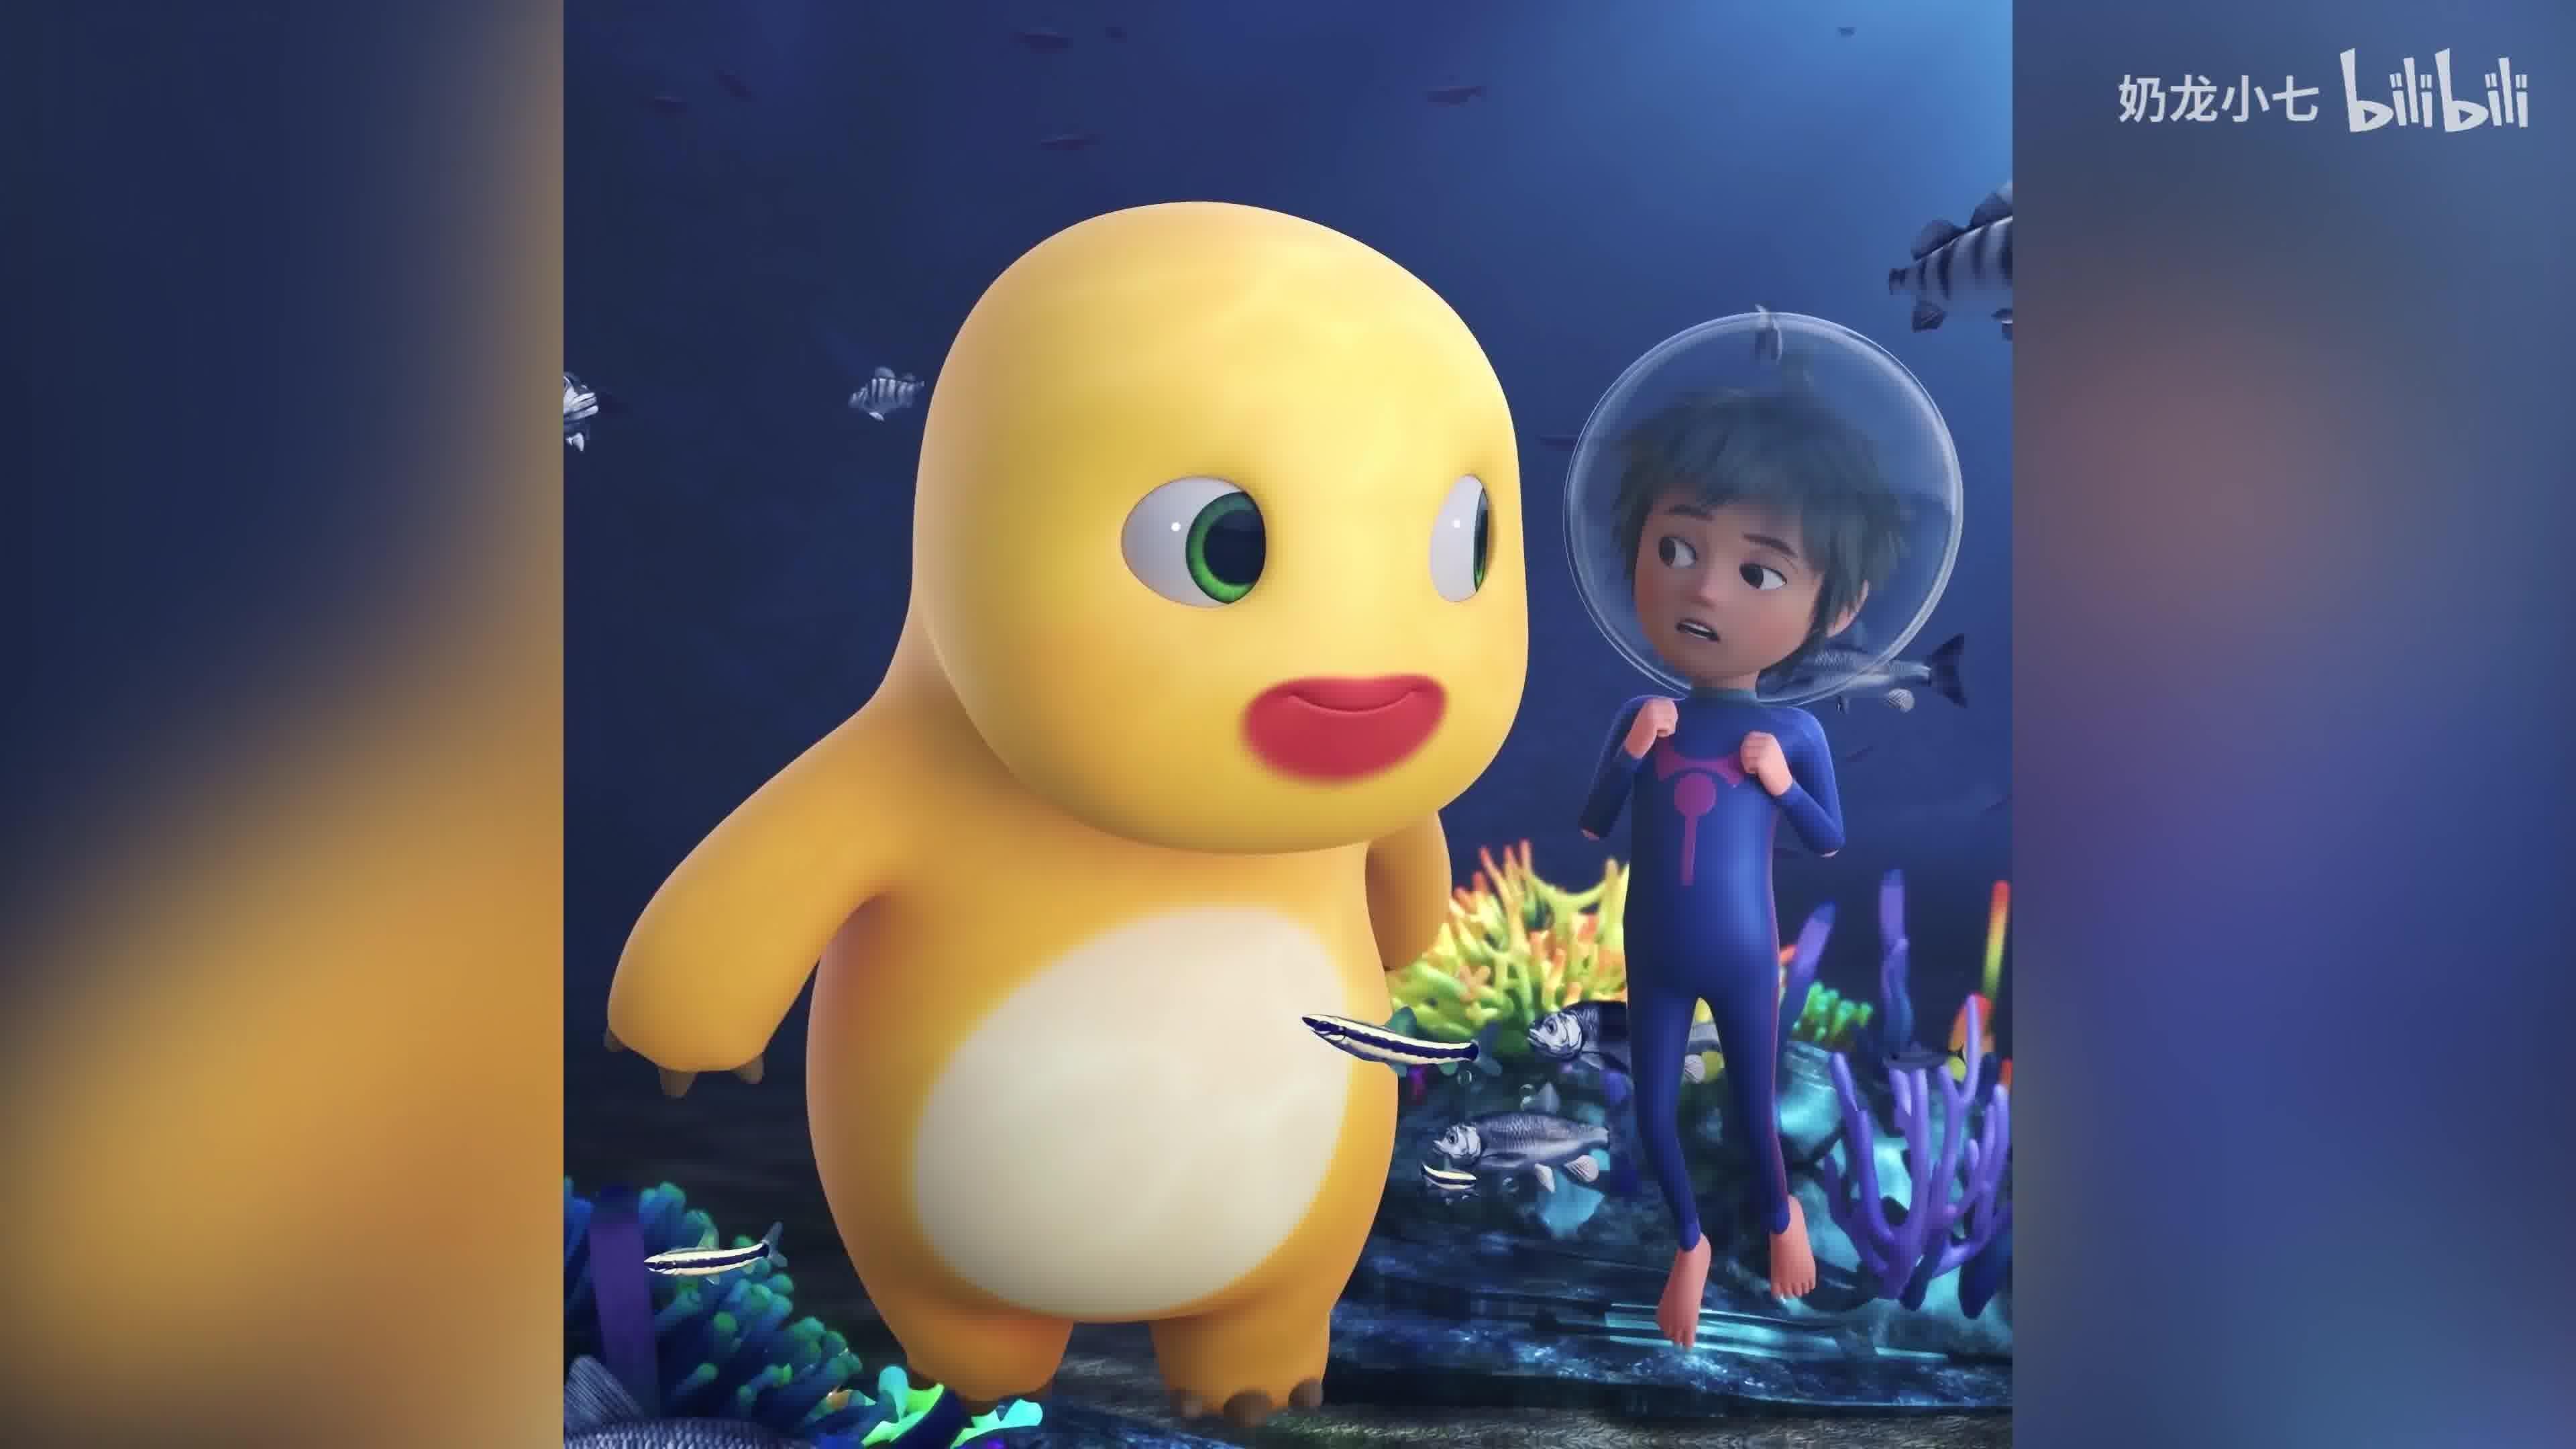
Label: nailong